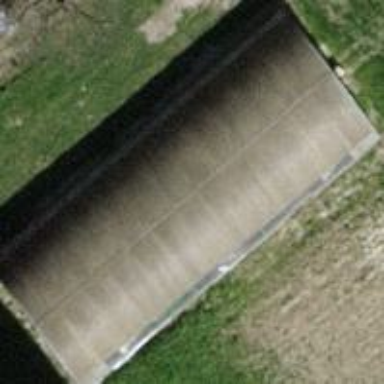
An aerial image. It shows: Greenhouse.